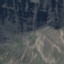
Land use / land cover class: HerbaceousVegetation